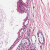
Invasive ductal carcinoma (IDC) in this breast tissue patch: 0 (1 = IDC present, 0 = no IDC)